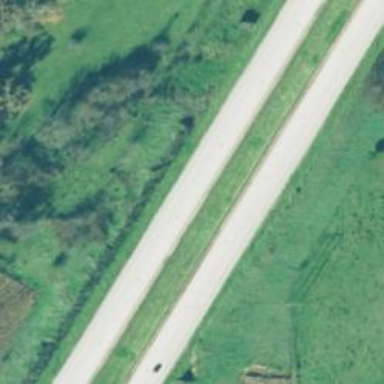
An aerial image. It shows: Motorway with motorroad.